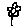
Label: flower